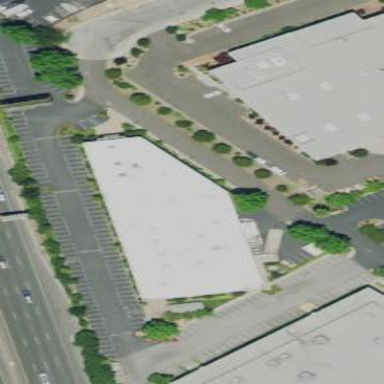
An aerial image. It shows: Building.